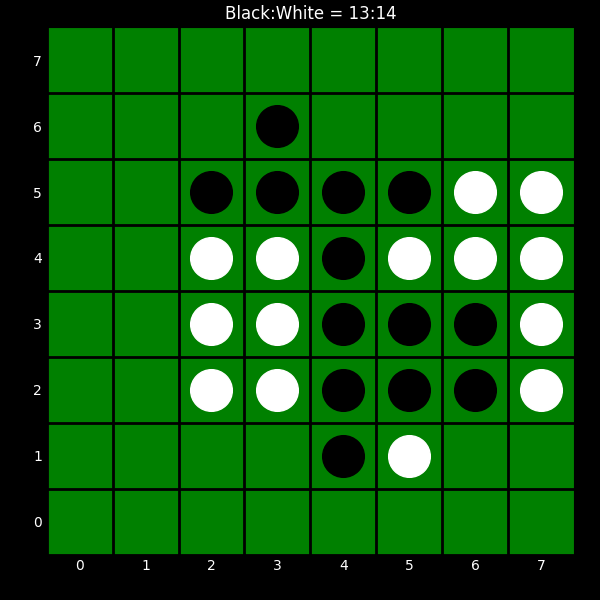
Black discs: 13
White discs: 14